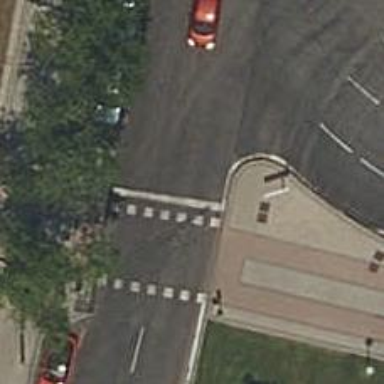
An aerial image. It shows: Crossing with traffic signals.